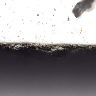
Metastatic tissue present: no